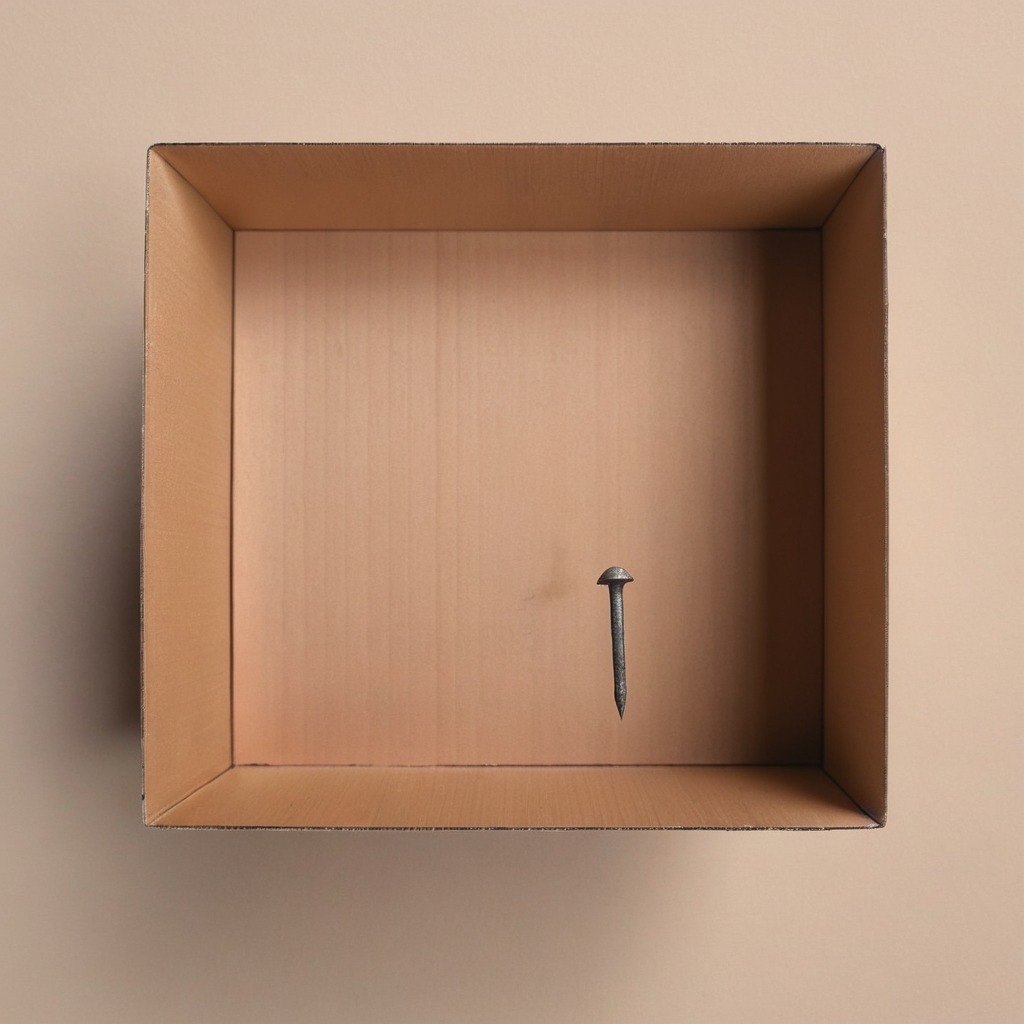
An iron nail is lying on a clean dry cardboard box surface in an outdoor workshop during daytime bright natural light soft shadows slightly creased but